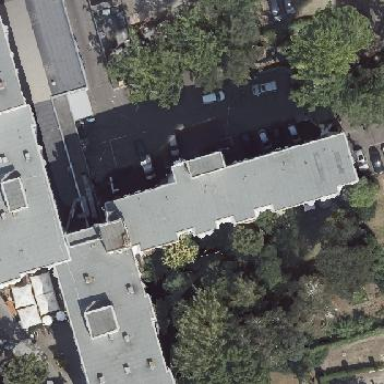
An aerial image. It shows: Apartment building with flat roof.